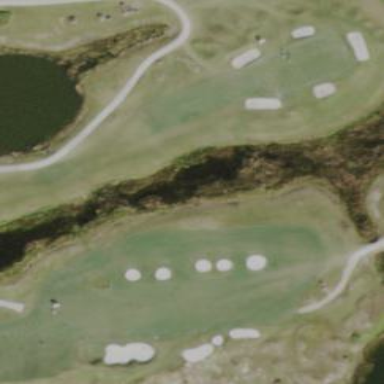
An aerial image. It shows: Water hazard in golf course. The hazard is natural water feature.